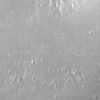
Label: not_dusty